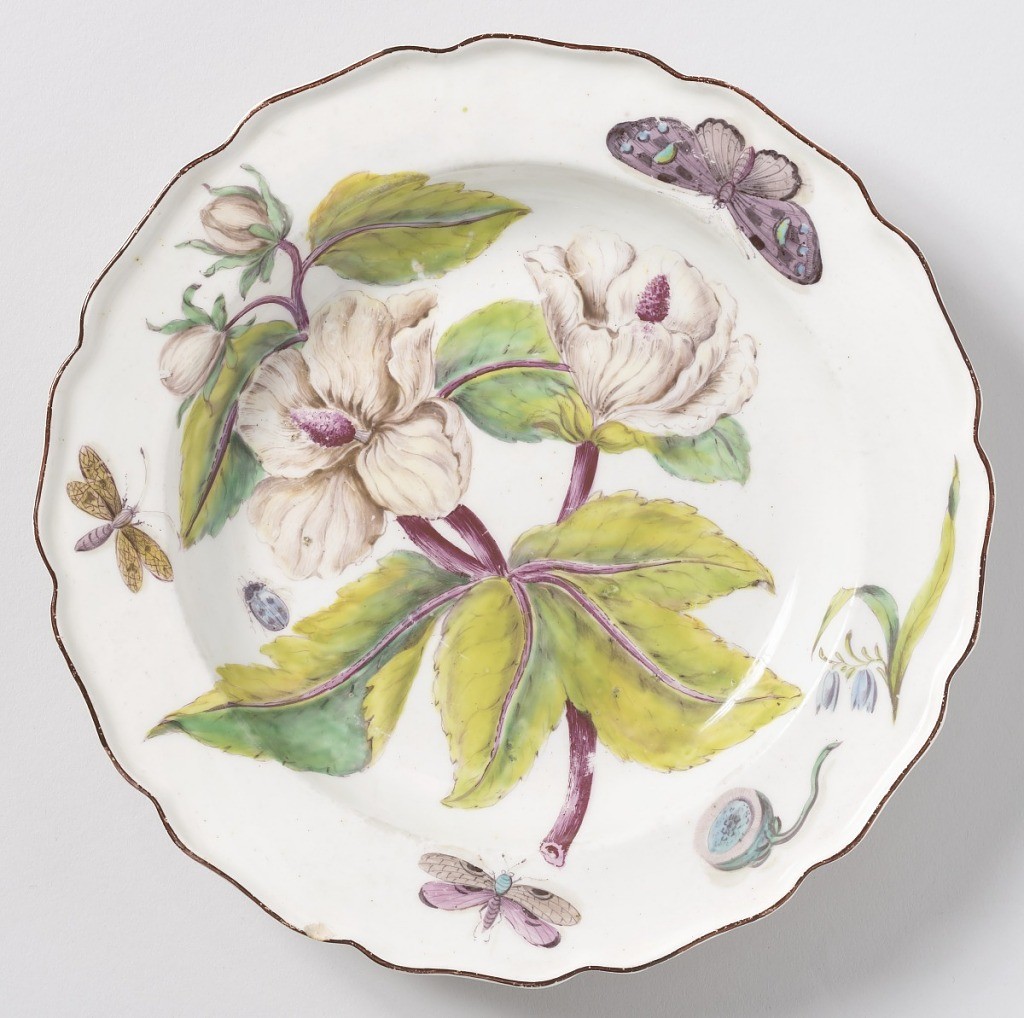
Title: "Hans Sloane" Botanical Plate (One of Twelve)
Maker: Chelsea Porcelain Manufactory, English, 1745 – 1784
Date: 1754–1758
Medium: soft paste porcelain, vitreous enamel
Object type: plate
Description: A plate with a wavy, brown-edged rim painted with a large spray of the leaves, flowers, and buds of a hibiscus (Ketmia syrorum), with a seed pod and various insects.